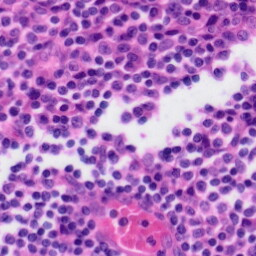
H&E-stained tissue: Tonsil